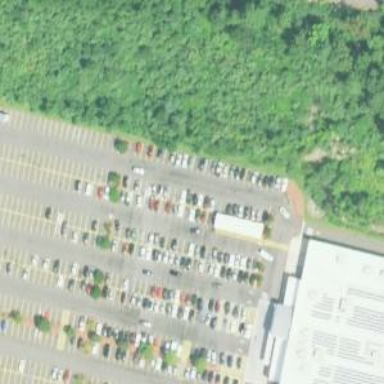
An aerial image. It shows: Trolley bay.